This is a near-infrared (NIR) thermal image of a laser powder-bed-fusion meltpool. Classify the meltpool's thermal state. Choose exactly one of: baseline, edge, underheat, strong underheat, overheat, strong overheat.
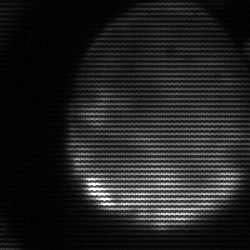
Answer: edge